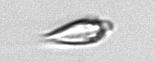
Label: Oxytoxum